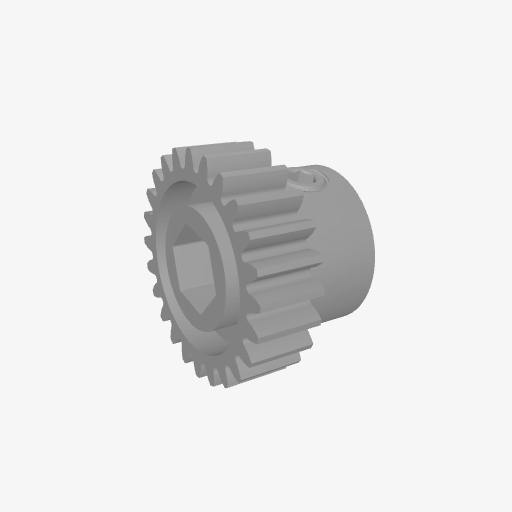
Part: PinionGear8RID24T